Field crop: maize
Growth stage: 2
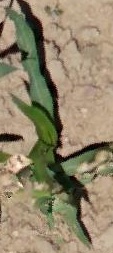
Species: maize